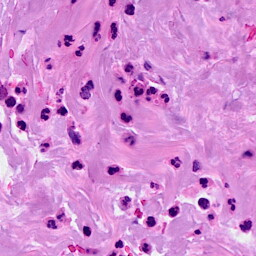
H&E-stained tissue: Breast